Field crop: maize
Growth stage: 2
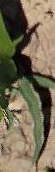
Species: maize